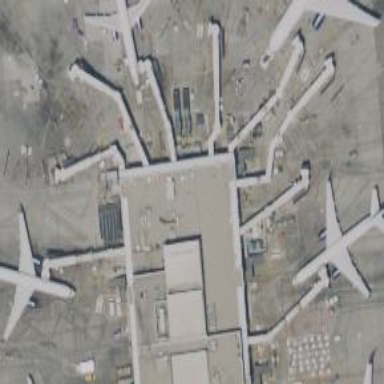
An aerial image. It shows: Airport gate.